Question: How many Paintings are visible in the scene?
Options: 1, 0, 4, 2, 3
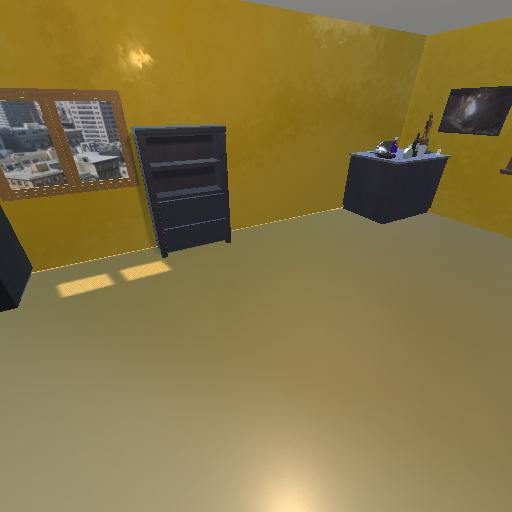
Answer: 1